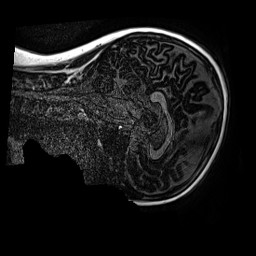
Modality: MP2RAGE
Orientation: sagittal
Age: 11
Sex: male
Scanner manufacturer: siemens
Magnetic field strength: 3 T
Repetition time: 4 s
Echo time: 0.00299 s